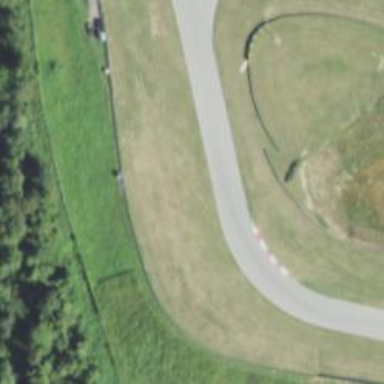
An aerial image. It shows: Asphalt raceway.